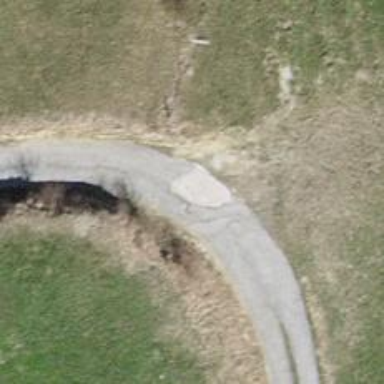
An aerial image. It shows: Gravel track with grade 2 tracktype.